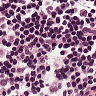
Metastatic tissue present: no